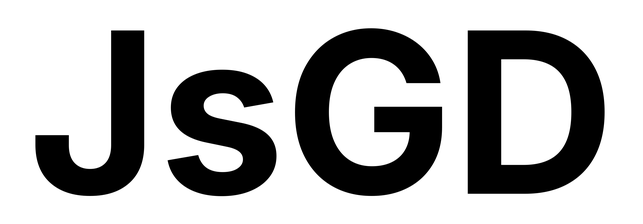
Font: Inter_Bold